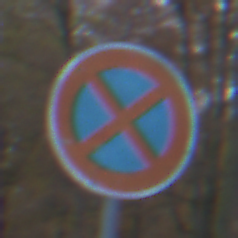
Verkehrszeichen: AbsolutesHalteverbot
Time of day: SunriseSunset
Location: Outdoor (Nature)
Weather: PartlyCloudy
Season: Autumn
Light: Natural